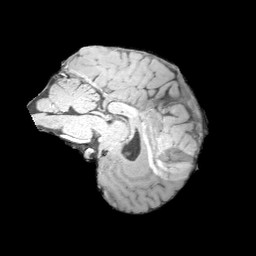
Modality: MP2RAGE
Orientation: sagittal